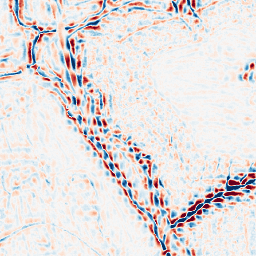
Category: wavelet
Decomposition family: wavelet_dwt
Decomposition parameters: wavelet: db4
level: 3
Upsampling method: linear_exact
Upsampling parameters: scale: 8
Upsampling scale: 8